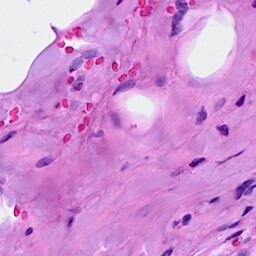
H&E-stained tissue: Breast